Question: I know this error relates to missing TAB, but I somehow cannot find out where on line 1 is the tab missing:
Makefile:
'''
## -*- mode: make; tab-width: 8; -*-
##
## Simple Makefile
##
## TODO:
## proper configure for non-Debian file locations, [ Done ]
## allow RHOME to be set for non-default R etc
## comment this out if you need a different version of R,
## and set set R_HOME accordingly as an environment variable
R_HOME = $(shell R RHOME)
sources = $(wildcard *.cpp)
programs = $(sources:.cpp=)
## include headers and libraries for R
RCPPFLAGS = $(shell $(R_HOME)/bin/R CMD config --cppflags)
RLDFLAGS = $(shell $(R_HOME)/bin/R CMD config --ldflags)
RBLAS = $(shell $(R_HOME)/bin/R CMD config BLAS_LIBS)
RLAPACK = $(shell $(R_HOME)/bin/R CMD config LAPACK_LIBS)
## if you need to set an rpath to R itself, also uncomment
#RRPATH := -Wl,-rpath,$(R_HOME)/lib
## include headers and libraries for Rcpp interface classes
RCPPINCL = $(shell echo 'Rcpp:::CxxFlags()' | $(R_HOME)/bin/R --vanilla --slave)
RCPPLIBS = $(shell echo 'Rcpp:::LdFlags()' | $(R_HOME)/bin/R --vanilla --slave)
## include headers and libraries for RInside embedding classes
RINSIDEINCL = $(shell echo 'RInside:::CxxFlags()' | $(R_HOME)/bin/R --vanilla --slave)
RINSIDELIBS = $(shell echo 'RInside:::LdFlags()' | $(R_HOME)/bin/R --vanilla --slave)
## compiler etc settings used in default make rules
CXX = $(shell $(R_HOME)/bin/R CMD config CXX)
CPPFLAGS = -Wall $(shell $(R_HOME)/bin/R CMD config CPPFLAGS)
CXXFLAGS = $(RCPPFLAGS) $(RCPPINCL) $(RINSIDEINCL) $(shell $(R_HOME)/bin/R CMD
config CXXFLAGS)
LDLIBS = $(RLDFLAGS) $(RRPATH) $(RBLAS) $(RLAPACK) $(RCPPLIBS) $(RINSIDELIBS)
all: $(programs)
@test -x /usr/bin/strip && strip $^
run: $(programs)
@for p in $(programs); do echo; echo "Running $$p:"; ./$$p; done
clean:
rm -vf $(programs)
rm -vrf *.dSYM
runAll:
for p in $(programs); do echo "Running $$p"; ./$$p; done
'''

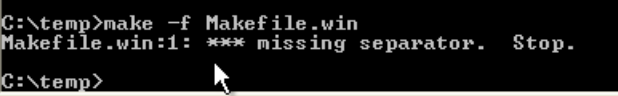
Answer: Personally I have faced the same problem with a Makefile saved by some editor on Windows. The cause then was a <URL> in the Makefile which was confusing Make.
To check if it is so you could () copy and paste the whole Makefile (or maybe except for the header comment) into a new file created in some other editor/IDE. Also here is <URL> on how to remove BOM on Windows.